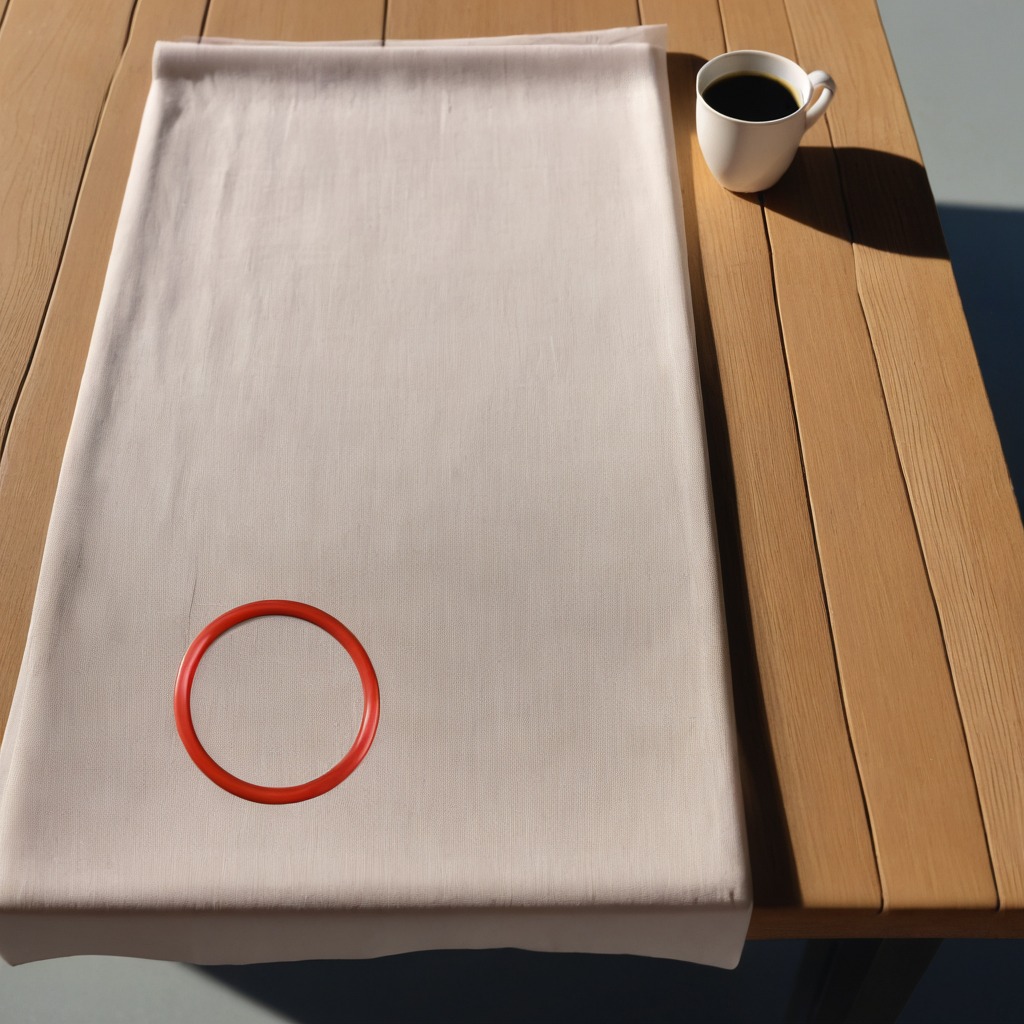
A rubber O-ring is lying on the wooden table in an outdoor workshop during daytime bright natural light soft shadows worn but beneath the cloth.